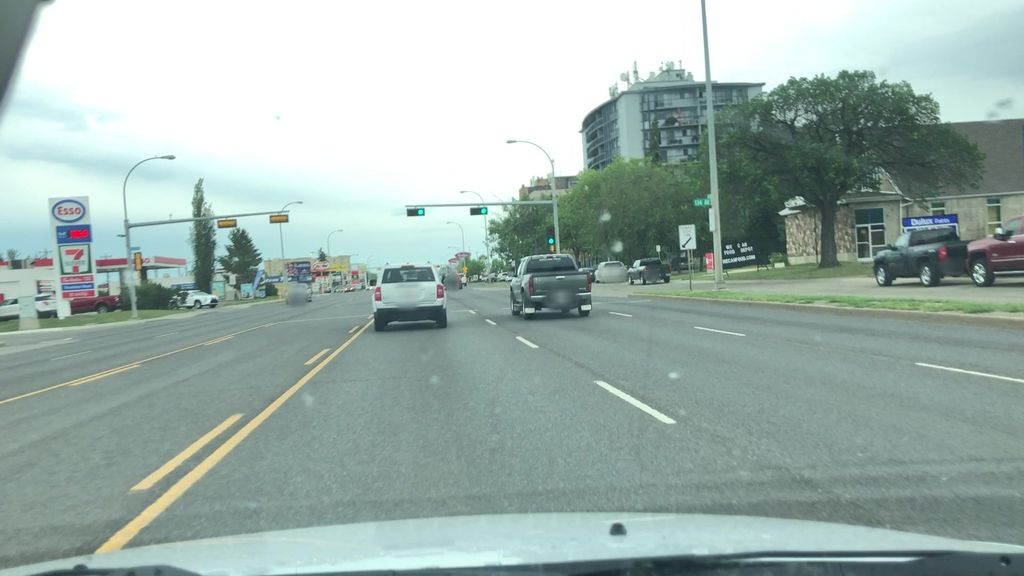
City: edmonton